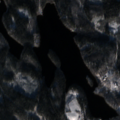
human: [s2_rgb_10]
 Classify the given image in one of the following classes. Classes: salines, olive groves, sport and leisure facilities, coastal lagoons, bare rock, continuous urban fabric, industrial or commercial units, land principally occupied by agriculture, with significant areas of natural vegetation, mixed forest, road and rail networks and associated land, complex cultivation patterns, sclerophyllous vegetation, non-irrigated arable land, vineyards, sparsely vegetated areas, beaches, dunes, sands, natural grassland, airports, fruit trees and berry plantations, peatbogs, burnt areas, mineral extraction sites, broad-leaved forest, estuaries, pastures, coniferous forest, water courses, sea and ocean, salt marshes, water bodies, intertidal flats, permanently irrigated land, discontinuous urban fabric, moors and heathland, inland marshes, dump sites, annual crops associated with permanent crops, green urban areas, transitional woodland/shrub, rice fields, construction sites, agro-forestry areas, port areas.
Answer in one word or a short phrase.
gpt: land principally occupied by agriculture, with significant areas of natural vegetation, coniferous forest, mixed forest, water bodies